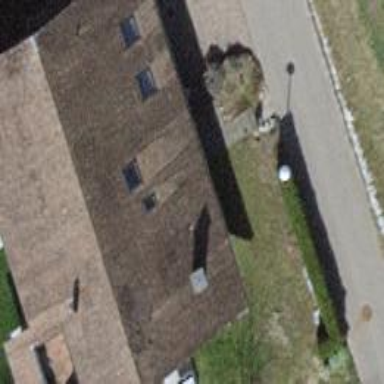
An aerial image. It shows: Building with tiled roof.